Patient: sex M, age 48
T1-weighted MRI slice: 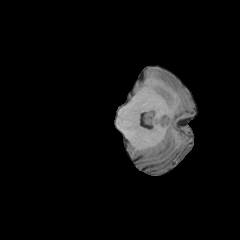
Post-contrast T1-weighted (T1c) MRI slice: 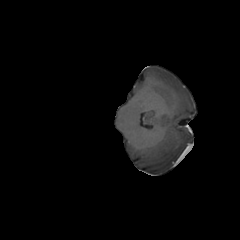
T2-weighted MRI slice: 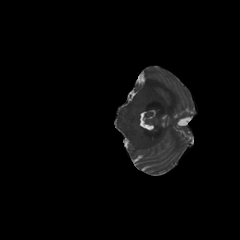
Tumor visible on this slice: no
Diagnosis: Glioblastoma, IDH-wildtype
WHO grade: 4